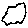
Label: cloud